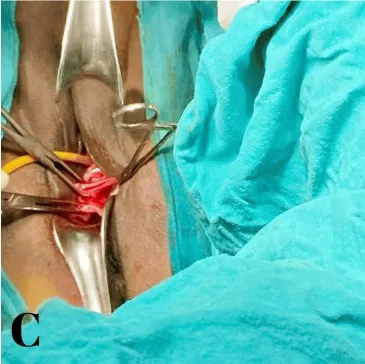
Intraoperative findings. The cyst is opened using blunt, and ,sharp dissections.
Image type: medical_photograph (other_medical_photograph)